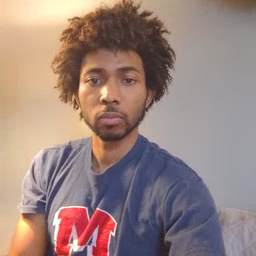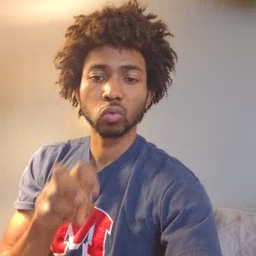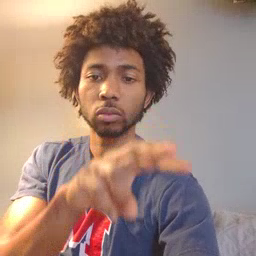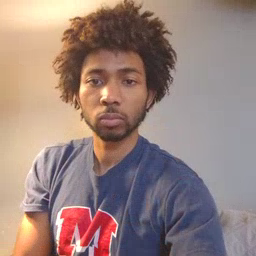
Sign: jump